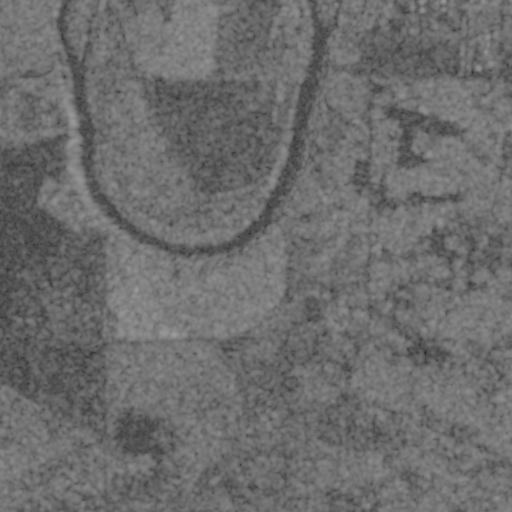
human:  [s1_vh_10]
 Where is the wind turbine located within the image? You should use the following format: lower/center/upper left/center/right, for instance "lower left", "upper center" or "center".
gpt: The wind turbine is located in the lower left of the image.
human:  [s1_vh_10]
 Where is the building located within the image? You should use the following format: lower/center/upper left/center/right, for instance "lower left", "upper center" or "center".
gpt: There is no building in the image.

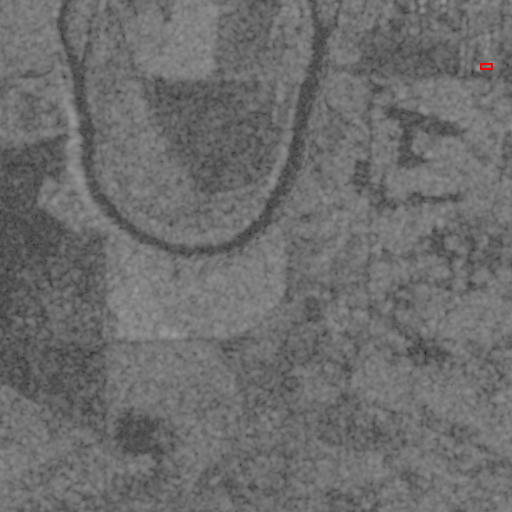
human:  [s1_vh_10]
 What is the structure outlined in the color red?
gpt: The structure outlined in red is a building.
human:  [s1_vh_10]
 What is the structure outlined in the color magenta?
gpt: There is no magenta outline.